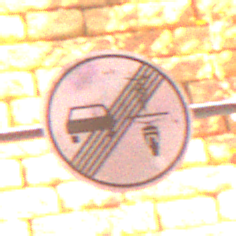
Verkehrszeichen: EndeVerbotUeberholenEinspurigeFahrzeuge
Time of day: MorningAfternoon
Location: Outdoor (Urban)
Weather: Clear
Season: NotSpecified
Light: Natural